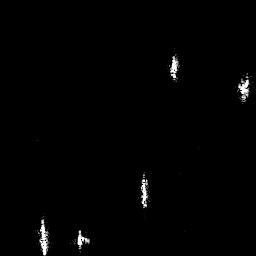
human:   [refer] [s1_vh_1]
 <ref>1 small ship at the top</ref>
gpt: <box>[[65, 23, 69, 31, 0]]</box>

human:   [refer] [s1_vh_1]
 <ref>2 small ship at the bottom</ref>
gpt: <box>[[28, 89, 33, 97, 0]], [[53, 68, 57, 79, 0]]</box>